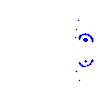
Particle: kaon